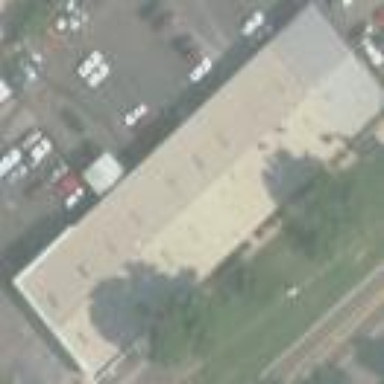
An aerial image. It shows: Commercial building.